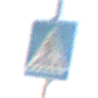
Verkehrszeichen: FussgaengerueberwegLinks
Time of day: Night
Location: Outdoor (Nature)
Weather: Overcast
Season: NotSpecified
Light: Artificial